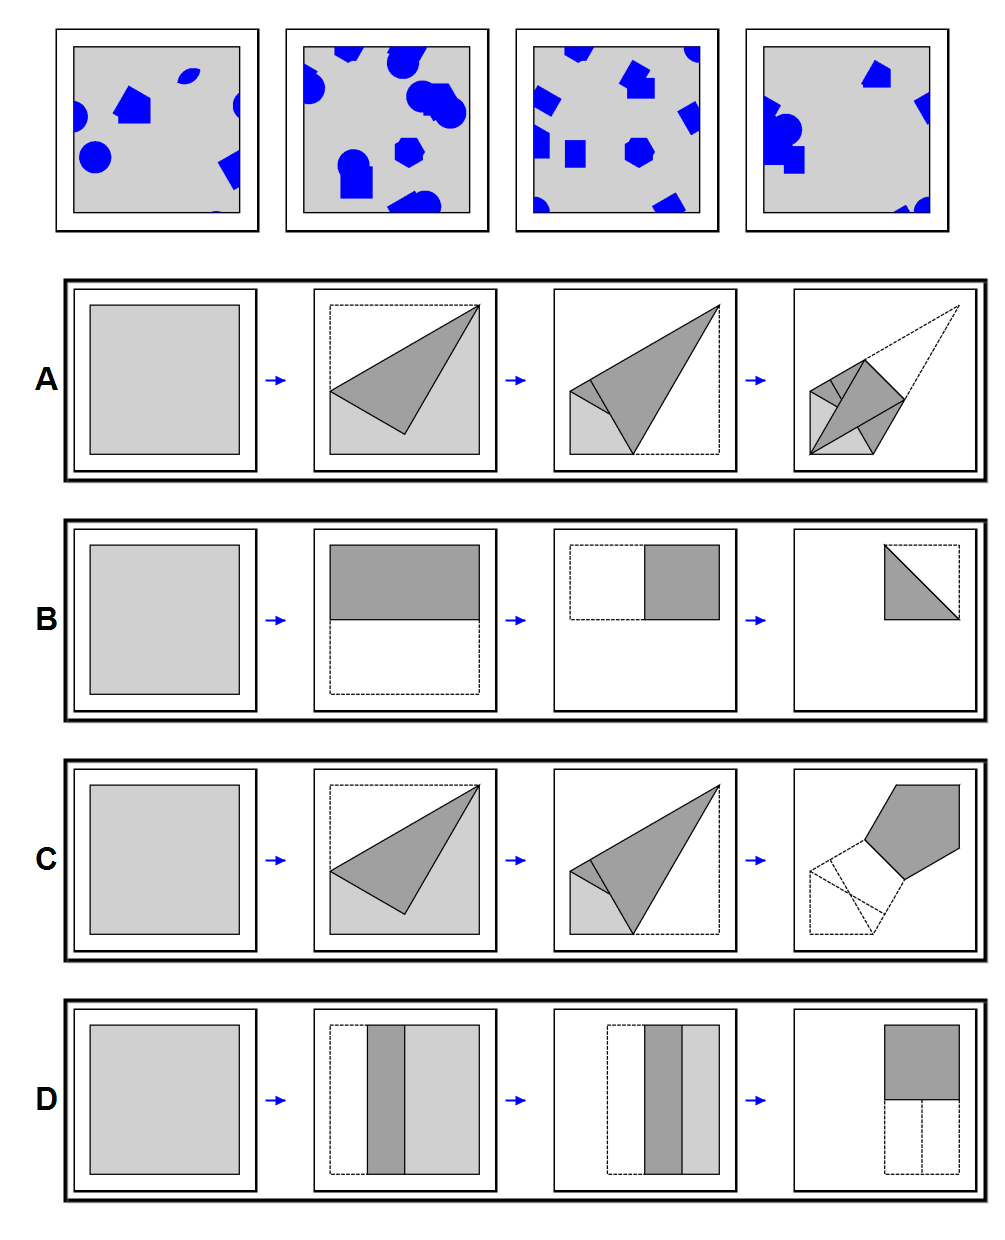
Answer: A